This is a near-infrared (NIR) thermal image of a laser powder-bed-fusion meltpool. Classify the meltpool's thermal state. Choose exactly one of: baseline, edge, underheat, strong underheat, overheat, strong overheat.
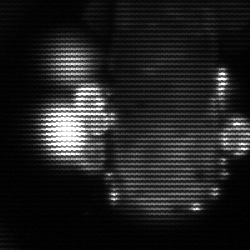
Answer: strong underheat